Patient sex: M
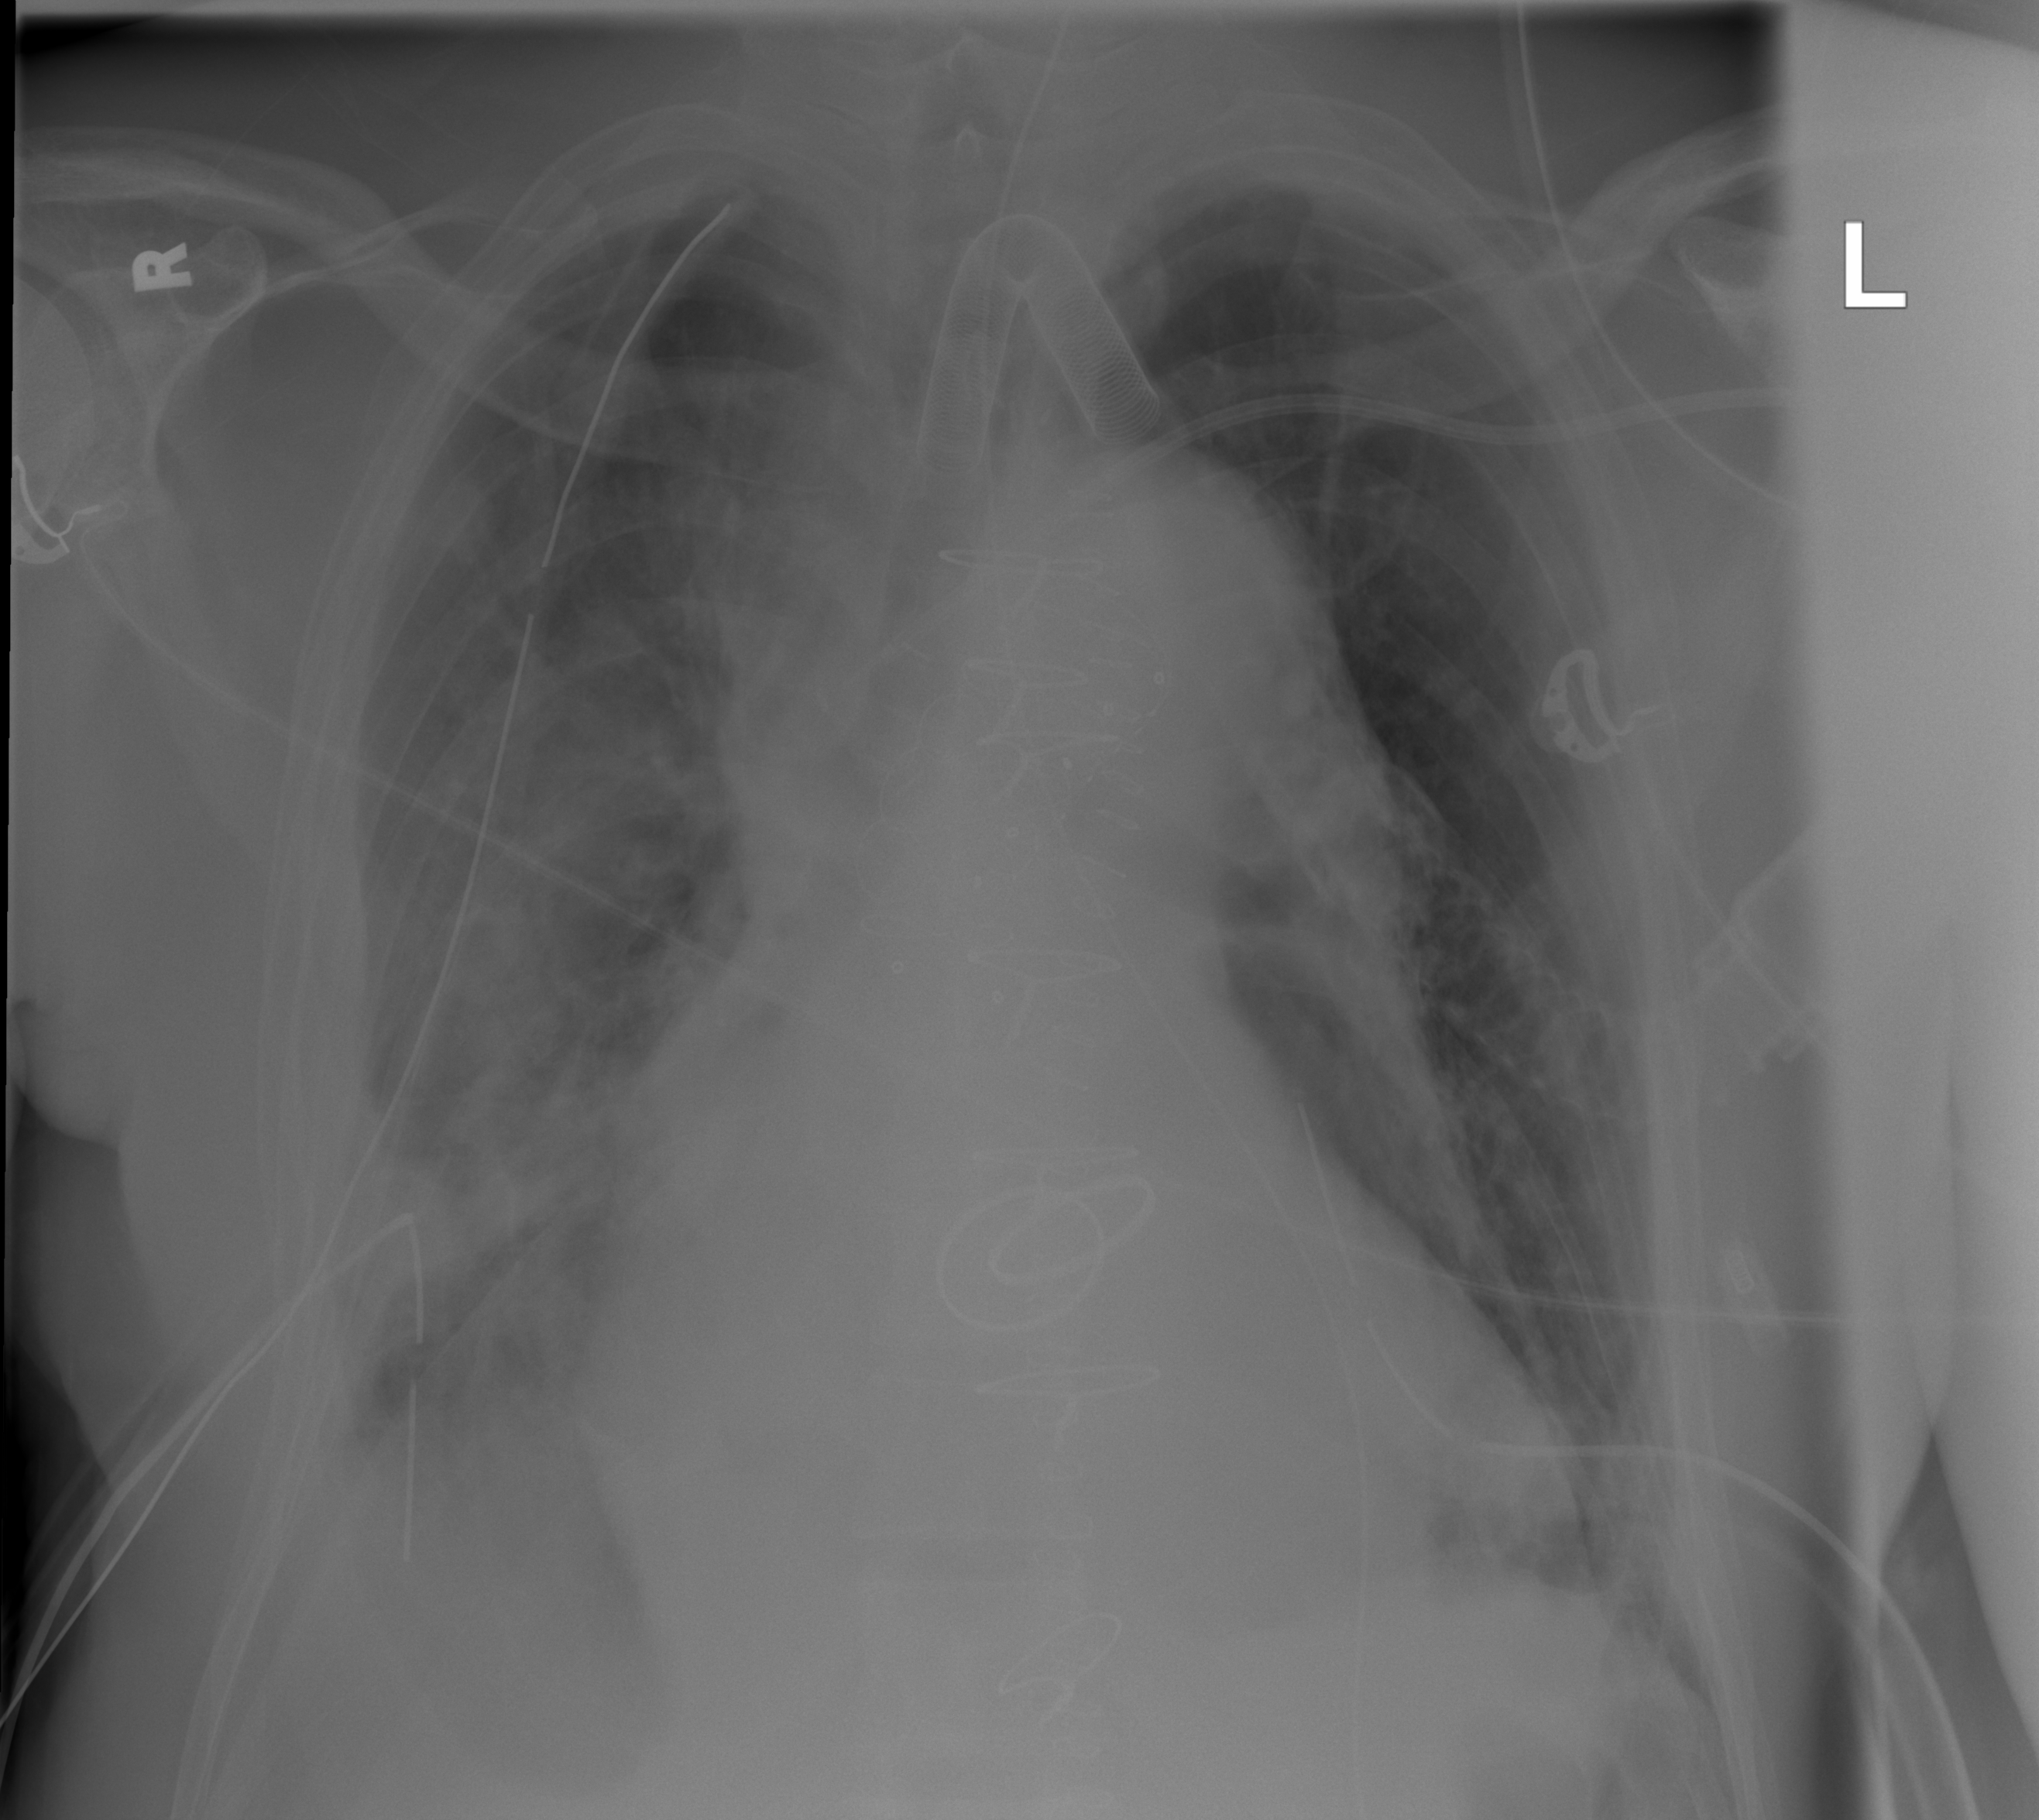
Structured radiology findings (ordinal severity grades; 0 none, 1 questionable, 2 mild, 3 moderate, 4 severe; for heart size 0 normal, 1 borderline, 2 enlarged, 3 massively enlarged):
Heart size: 2
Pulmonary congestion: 2
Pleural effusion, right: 2
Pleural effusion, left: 0
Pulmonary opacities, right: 2
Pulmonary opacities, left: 0
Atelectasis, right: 3
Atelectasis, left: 2